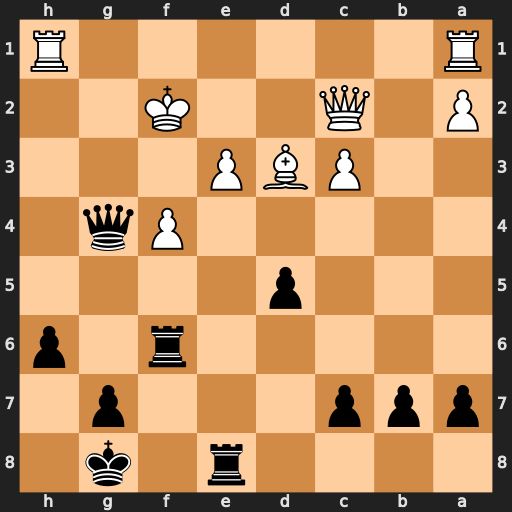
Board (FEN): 4r1k1/ppp3p1/5r1p/3p4/5Pq1/2PBP3/P1Q2K2/R6R
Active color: b
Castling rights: -
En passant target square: -
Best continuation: Rxe3 Bh7+ Kh8 Kxe3 Qxf4+